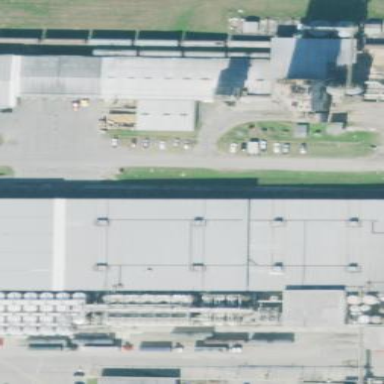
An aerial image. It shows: Industrial building.